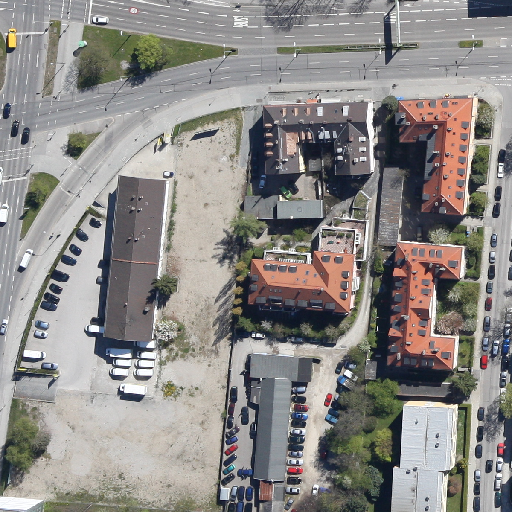
Referring expression: car